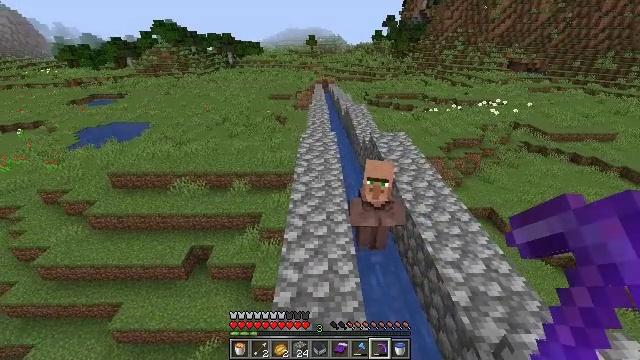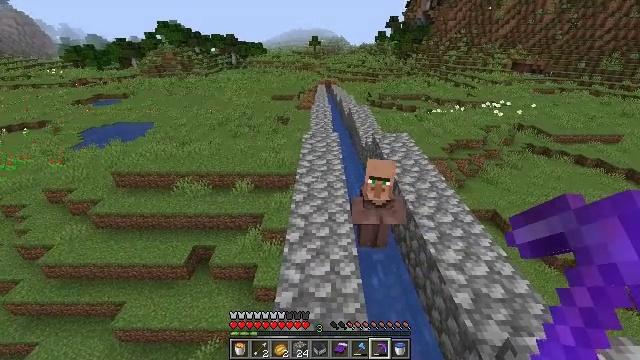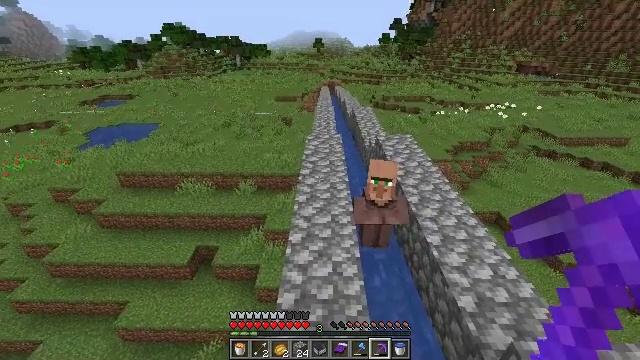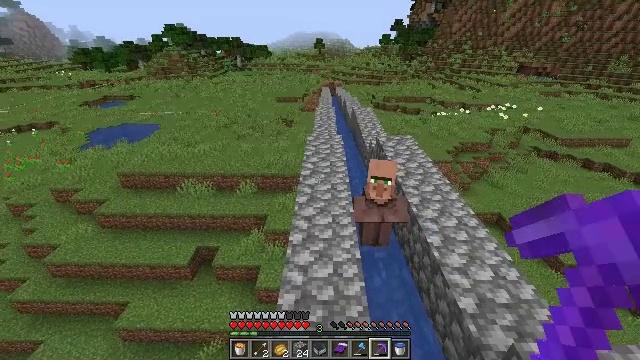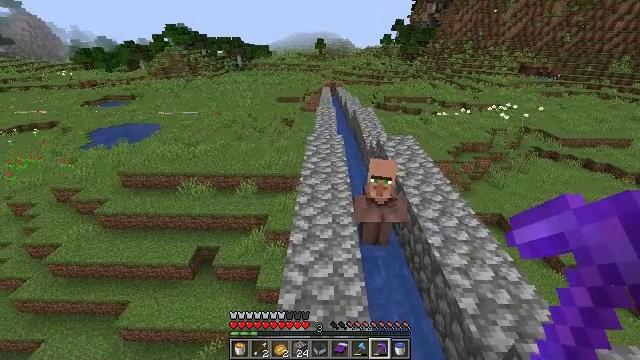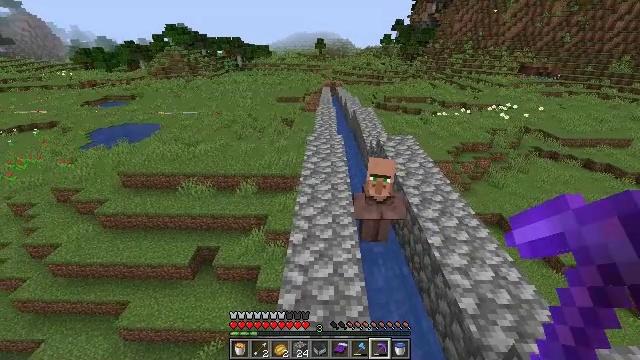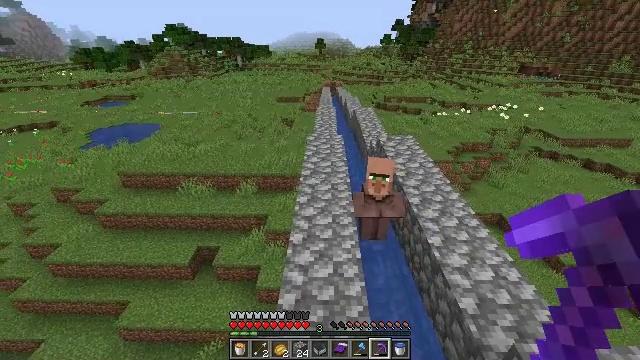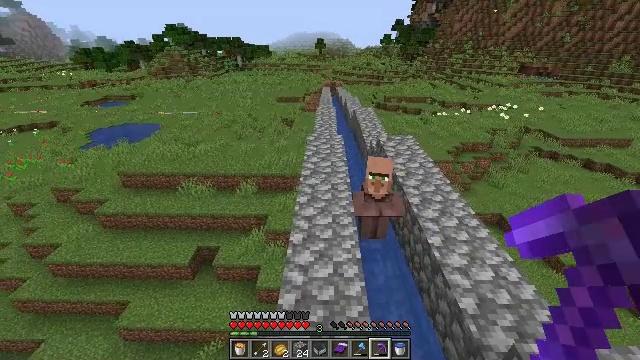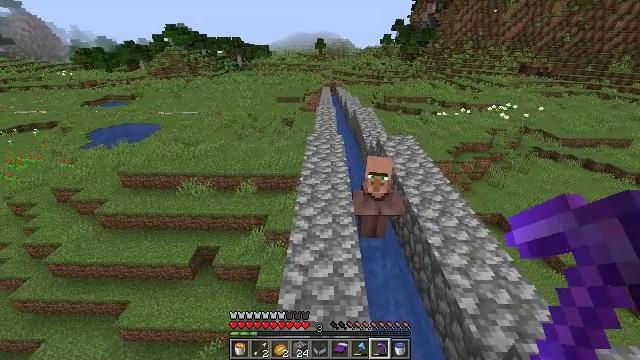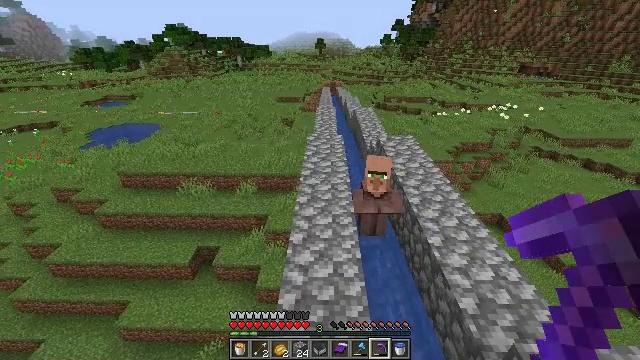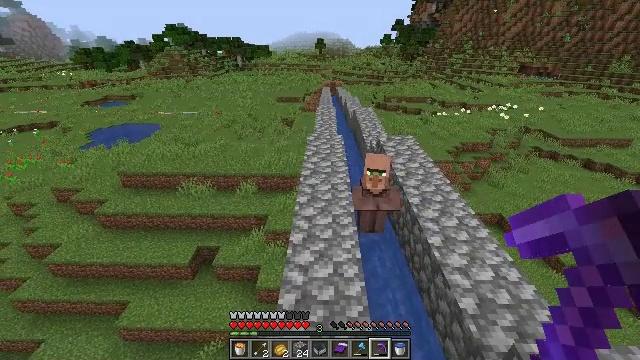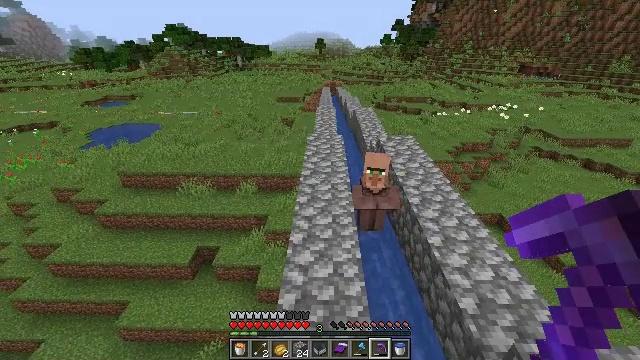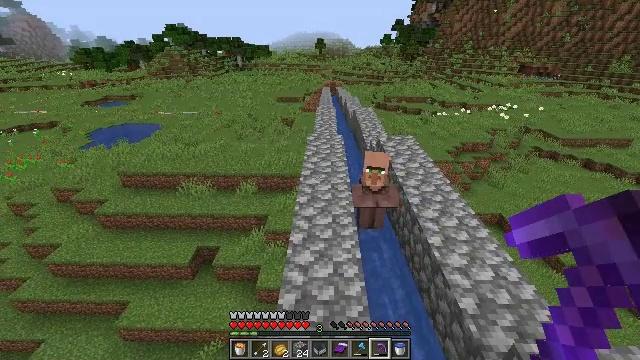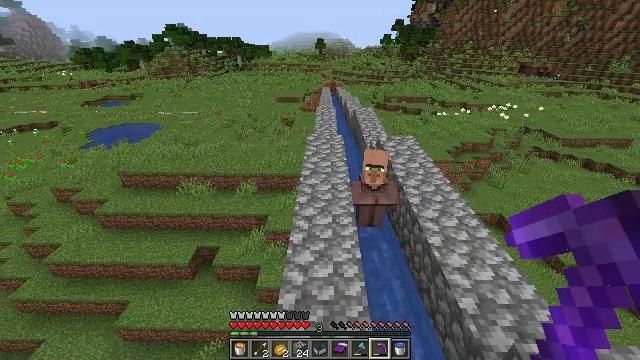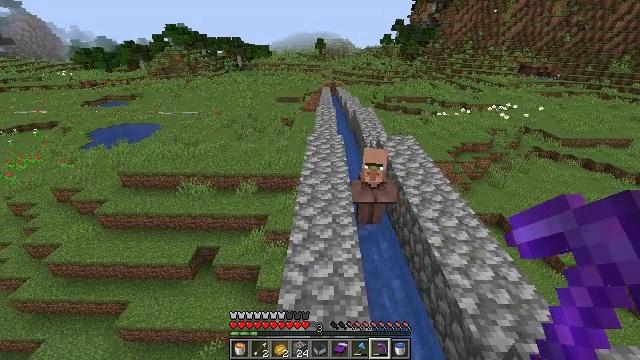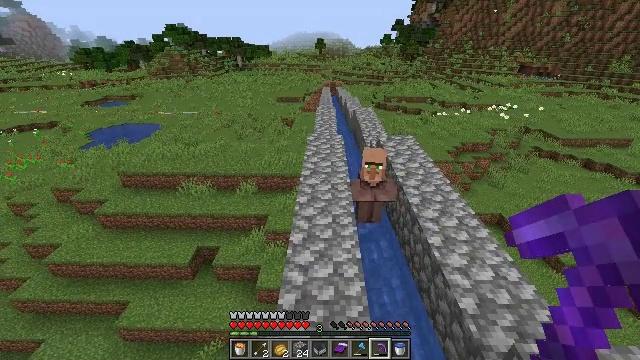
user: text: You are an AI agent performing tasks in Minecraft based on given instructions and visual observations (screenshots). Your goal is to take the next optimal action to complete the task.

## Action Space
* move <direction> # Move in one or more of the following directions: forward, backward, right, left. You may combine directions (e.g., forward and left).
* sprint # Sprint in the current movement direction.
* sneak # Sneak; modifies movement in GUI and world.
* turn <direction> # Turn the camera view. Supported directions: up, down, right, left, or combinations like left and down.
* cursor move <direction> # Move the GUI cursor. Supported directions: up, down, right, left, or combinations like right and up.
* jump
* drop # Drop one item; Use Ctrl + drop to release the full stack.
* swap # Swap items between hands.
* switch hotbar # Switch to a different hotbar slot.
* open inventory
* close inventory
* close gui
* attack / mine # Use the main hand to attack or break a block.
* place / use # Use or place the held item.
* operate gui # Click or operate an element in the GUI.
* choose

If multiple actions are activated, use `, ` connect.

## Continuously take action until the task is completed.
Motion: motion action
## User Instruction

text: Gather materials such as cobblestone.
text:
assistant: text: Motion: no_op
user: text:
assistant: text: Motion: no_op
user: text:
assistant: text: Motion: no_op
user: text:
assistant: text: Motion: no_op
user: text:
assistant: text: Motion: no_op
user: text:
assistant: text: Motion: no_op
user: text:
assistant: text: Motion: no_op
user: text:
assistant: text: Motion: no_op
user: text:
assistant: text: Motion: no_op
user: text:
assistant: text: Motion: no_op
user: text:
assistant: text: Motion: no_op
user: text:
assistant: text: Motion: no_op
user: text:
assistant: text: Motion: no_op
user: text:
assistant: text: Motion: no_op
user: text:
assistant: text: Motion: no_op
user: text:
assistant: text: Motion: no_op
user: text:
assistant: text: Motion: no_op
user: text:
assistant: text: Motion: no_op
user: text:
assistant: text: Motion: no_op
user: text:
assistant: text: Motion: no_op
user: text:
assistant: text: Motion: no_op
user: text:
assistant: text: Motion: no_op
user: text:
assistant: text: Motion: no_op
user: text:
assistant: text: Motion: move forward
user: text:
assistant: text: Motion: move forward
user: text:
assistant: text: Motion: move forward
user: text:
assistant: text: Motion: move forward
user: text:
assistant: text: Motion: move forward
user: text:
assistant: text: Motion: move forward
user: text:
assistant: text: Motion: move forward